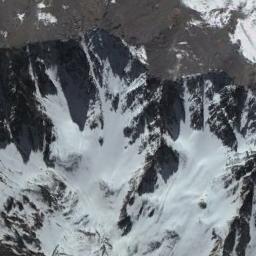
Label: snowberg